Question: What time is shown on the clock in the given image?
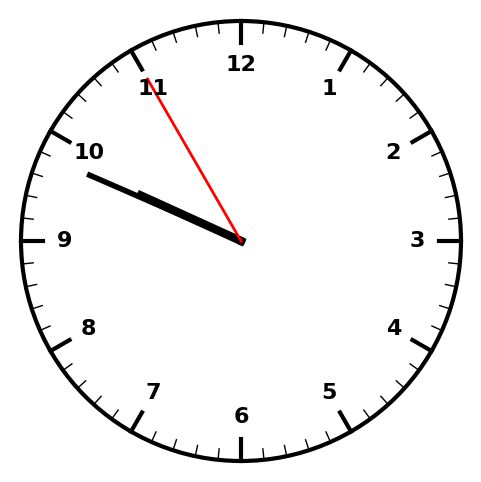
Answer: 09:48:55